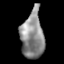
Tissue: skin
Cell type: Endothelial cells
Senescence score: 0.2578
Nuclear area (px): 1060
Mean DAPI intensity: 139.859